Question: I am configuring the system tray icons with the following code:
'''
/**
* Configura os icones da shell principal
*/
protected void setDiplayIcons(Shell shell){
Display display = shell.getDisplay();
InputStream inputImgTray = getClass().getClassLoader().getResourceAsStream(ImagensNaNOffline.IMG_LOGO_SEBRAE.getPath());
Image image = new Image(display, inputImgTray);
shell.setImage(image);
Tray tray = display.getSystemTray();
final ToolTip tip = new ToolTip(shell, SWT.BALLOON | SWT.ICON_INFORMATION);
tip.setMessage("Balloon Message Goes Here!");
if(tray != null) {
TrayItem trayItem = new TrayItem(tray, SWT.NONE);
trayItem.setImage(image);
tip.setText("Balloon Title goes here.");
trayItem.setToolTip(tip);
final Menu menu = new Menu(shell, SWT.POP_UP);
MenuItem menuItem = new MenuItem(menu, SWT.PUSH);
menuItem.setText("Button A");
menuItem = new MenuItem(menu, SWT.PUSH);
menuItem.setText("Button B");
menuItem = new MenuItem(menu, SWT.PUSH);
menuItem.setText("Show Tooltip");
menuItem.addListener (SWT.Selection, new Listener () {
public void handleEvent (Event e) {
tip.setVisible(true);
}
});
trayItem.addListener (SWT.MenuDetect, new Listener () {
public void handleEvent (Event event) {
menu.setVisible (true);
}
});
}
}
'''
The tray are set OK but the STRING "SWT" is appearing in the side of Tray Icon as a label.
System is Fedora Core 17 (GNOME).
It is a platform issue or is there a way to change the text?
Here is a screenshot:

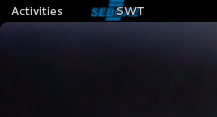
Answer: You have a misconception about Gnome 3.x.
The system tray is located on the bottom right corner and works fine with the supplied code example. So the "SWT" is located in your application title bar; the menu shown is the application menu with a quit menu item inserted by default.
Your screenshot shows the upper left corner of the desktop. "SWT" is a default fallback value of applications created with SWT. Whilst testing I was suprised that it doesn't correspond to the title of the (active) window. I suppose this is a bug. Technical details on how the application title is determined can be found in this question (Python and PyGTK; some external references): <URL>